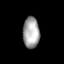
Tissue: lung
Cell type: Fibroblasts
Senescence score: 0.6215
Nuclear area (px): 506
Mean DAPI intensity: 164.079